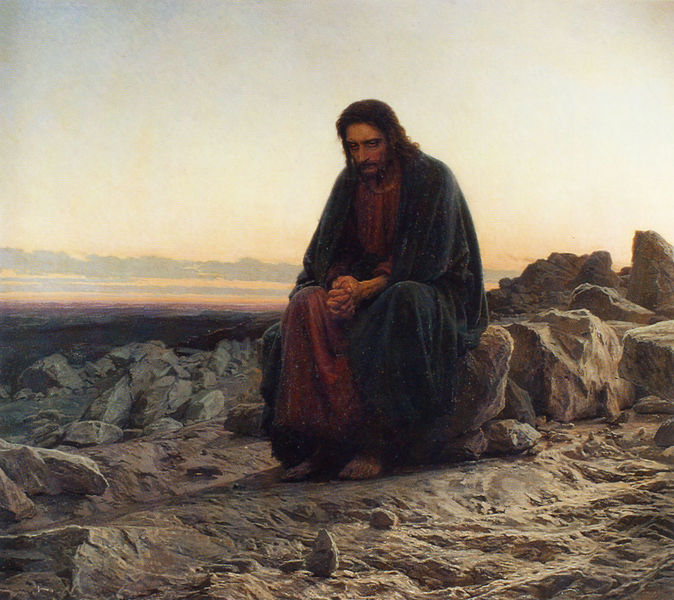
Titel: Christus in der Wüste
Künstler: Iwan Kramskoi
Institution: Moskau, Staatliche Tretjakow Galerie
Schlagwörter: blau, felsen, gemälde, himmel, mann, umhang, wolken, landschaft, sand, sitzen, abend, orange, rot, bart, falten, steine, hände, ferne, horizont, morgen, sonnenaufgang, weite, einsam, sonne, gewand, haare, lange haare, sitzend, traurig, füße, gebirge, leer, verlassen, wüst, wüste, sonnenuntergang, geröll, romantik, gefaltet, nachdenken, einöde, barfuß, beten, gebet, christus, jesus, alleine, kalk, öd